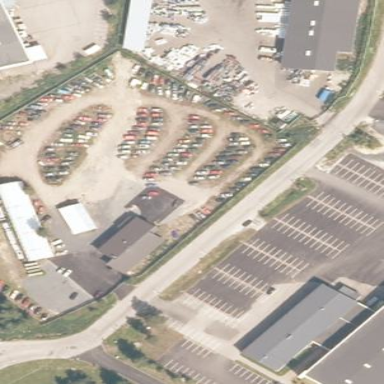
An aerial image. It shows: Industrial area designated as scrap yard.